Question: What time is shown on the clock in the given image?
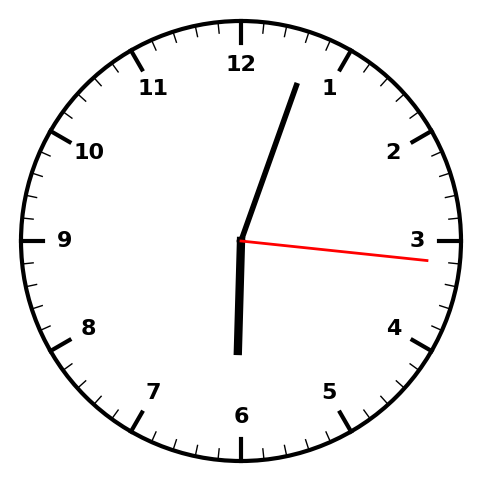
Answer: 06:03:16